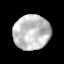
Tissue: prostate
Cell type: T cells
Senescence score: 0.191
Nuclear area (px): 1225
Mean DAPI intensity: 193.816